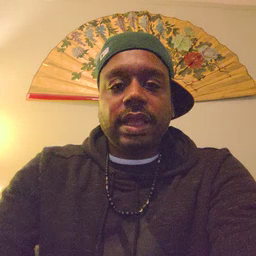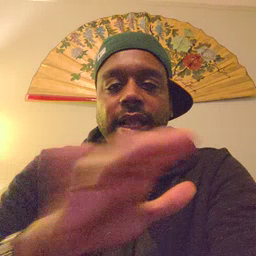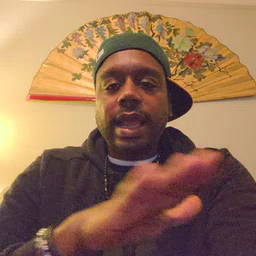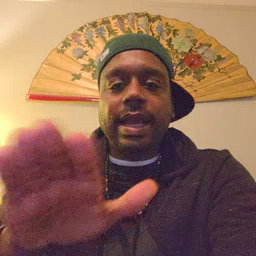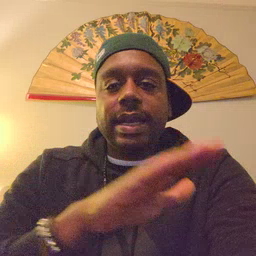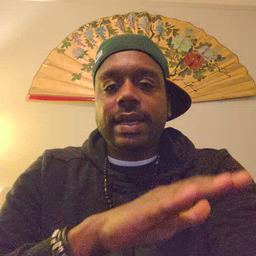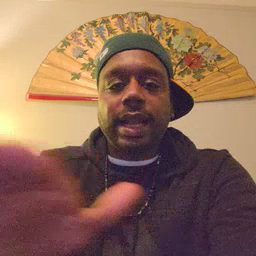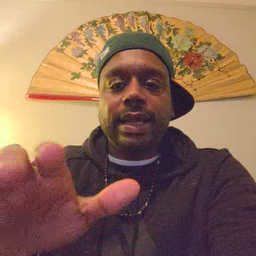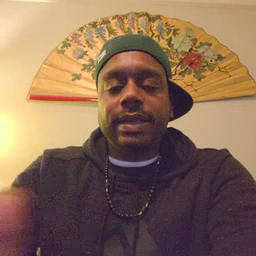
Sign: clean